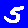
Digit: 5